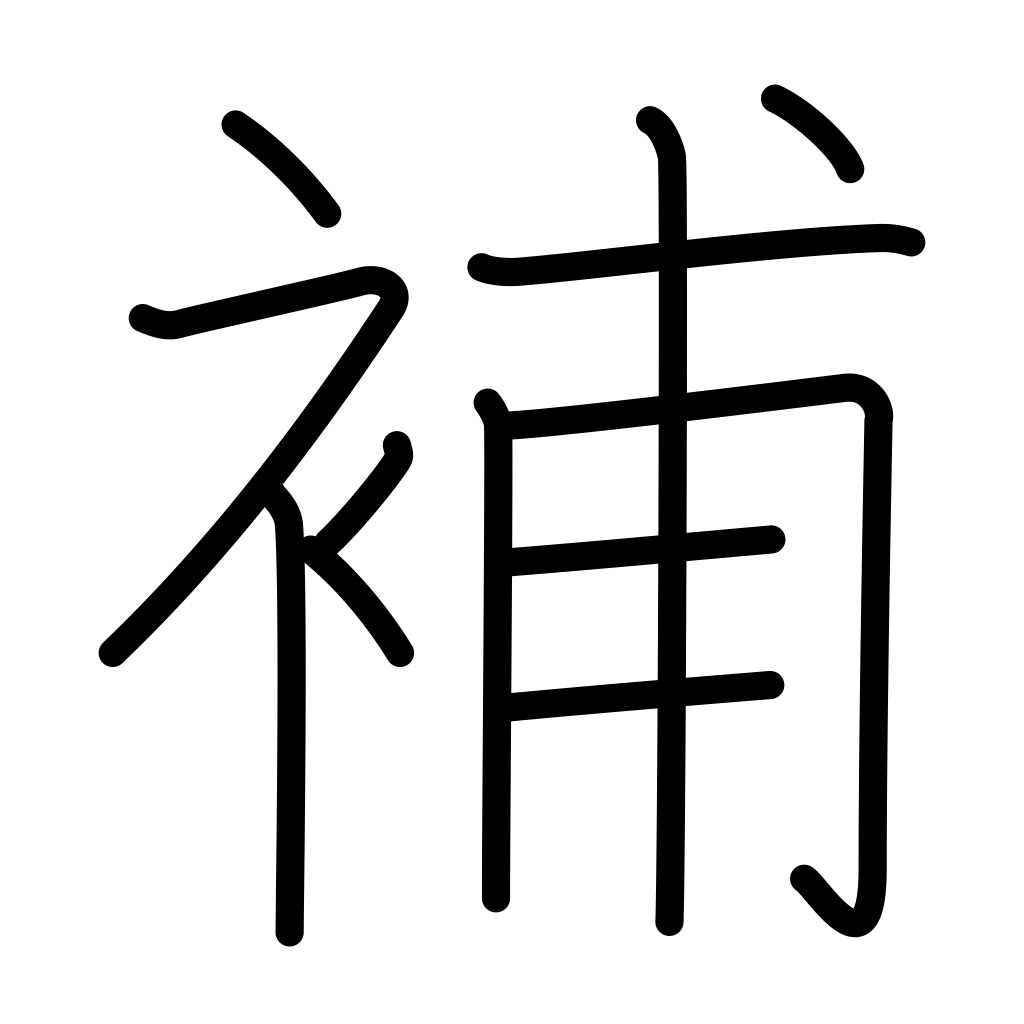
Meaning: supplement, supply, make good, offset, compensate, assistant, learner